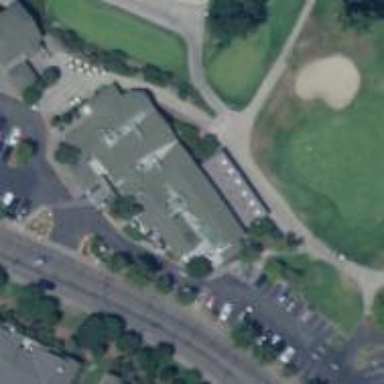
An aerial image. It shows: Commercial building.